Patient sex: M
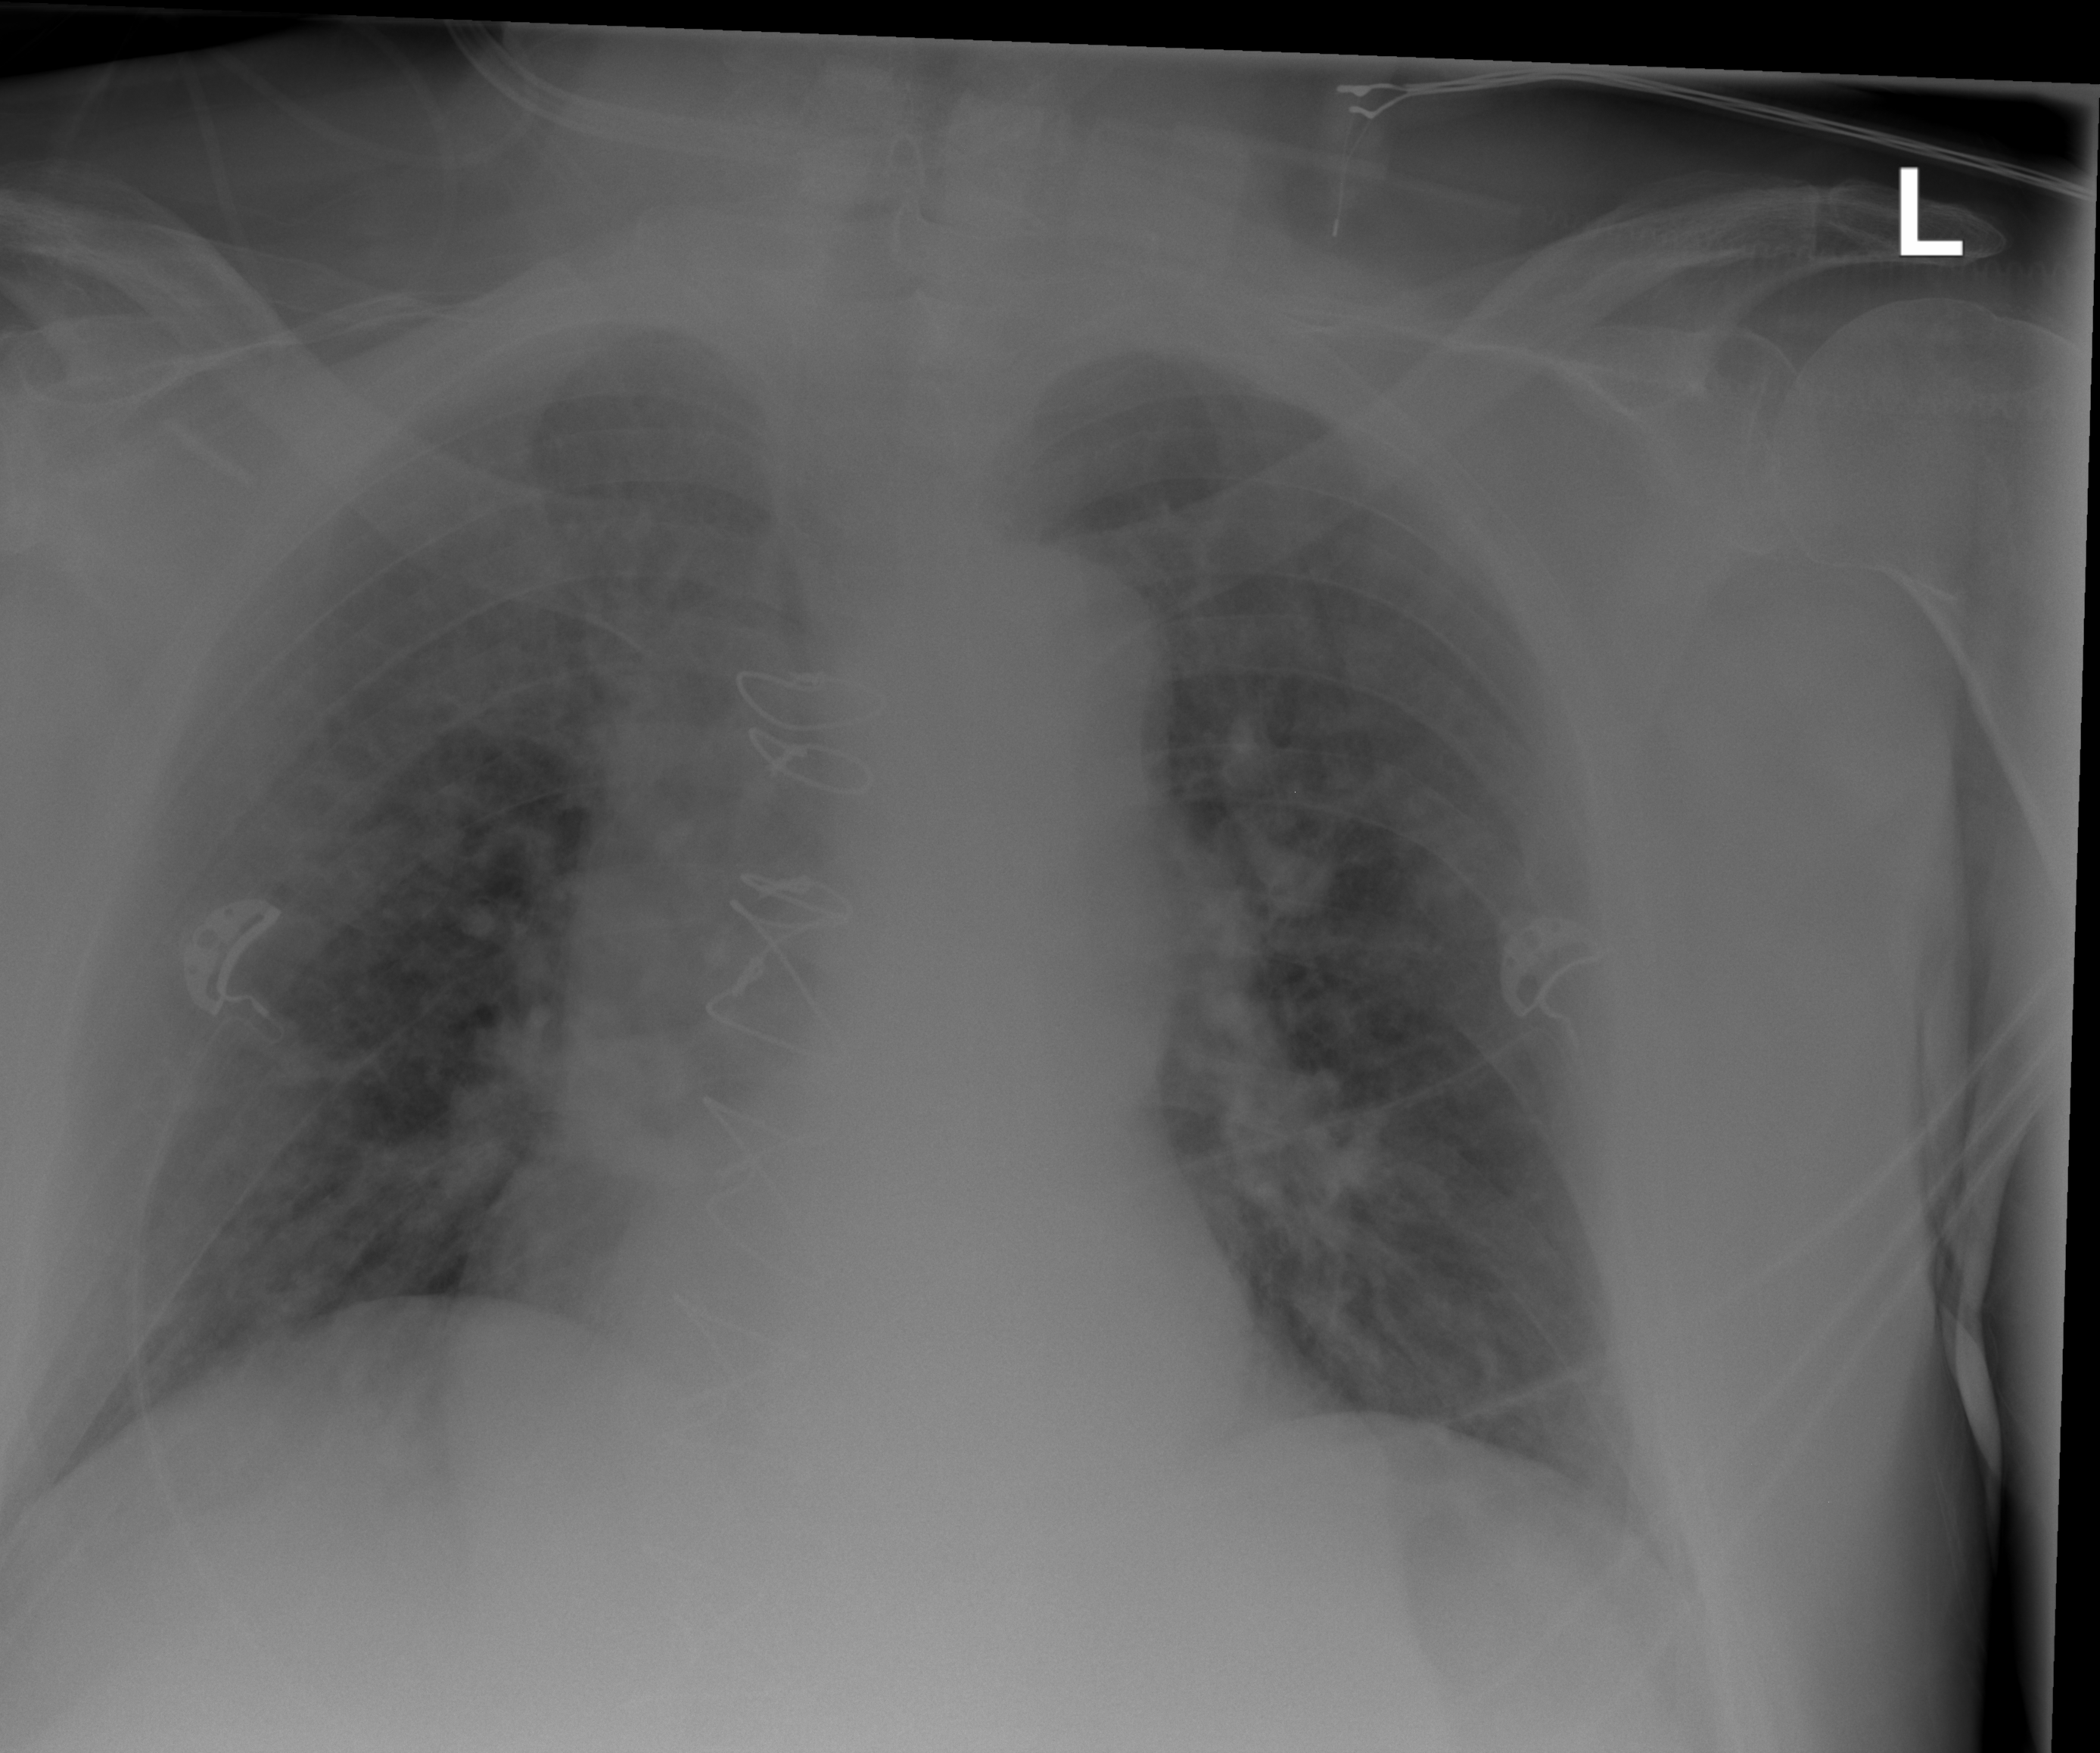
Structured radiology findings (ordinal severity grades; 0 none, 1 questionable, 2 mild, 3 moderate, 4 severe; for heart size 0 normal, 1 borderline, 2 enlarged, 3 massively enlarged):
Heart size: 2
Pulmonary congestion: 2
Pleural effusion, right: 0
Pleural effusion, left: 0
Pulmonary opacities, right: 2
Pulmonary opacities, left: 2
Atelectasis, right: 0
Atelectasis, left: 0